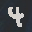
Label: 4